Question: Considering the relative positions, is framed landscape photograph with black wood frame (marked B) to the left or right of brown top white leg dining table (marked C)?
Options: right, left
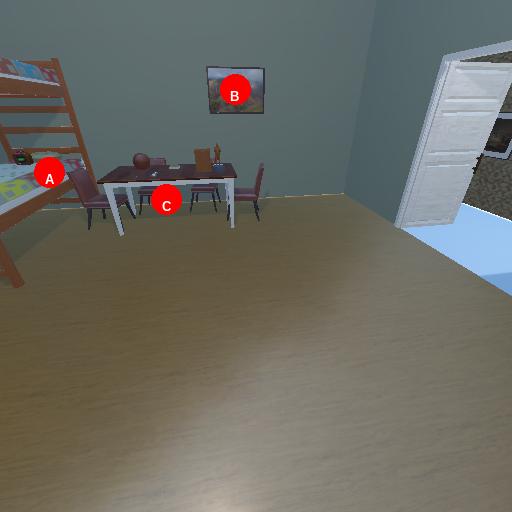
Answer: right